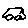
Label: car